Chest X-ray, PA view. Patient: 51 years old, sex M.
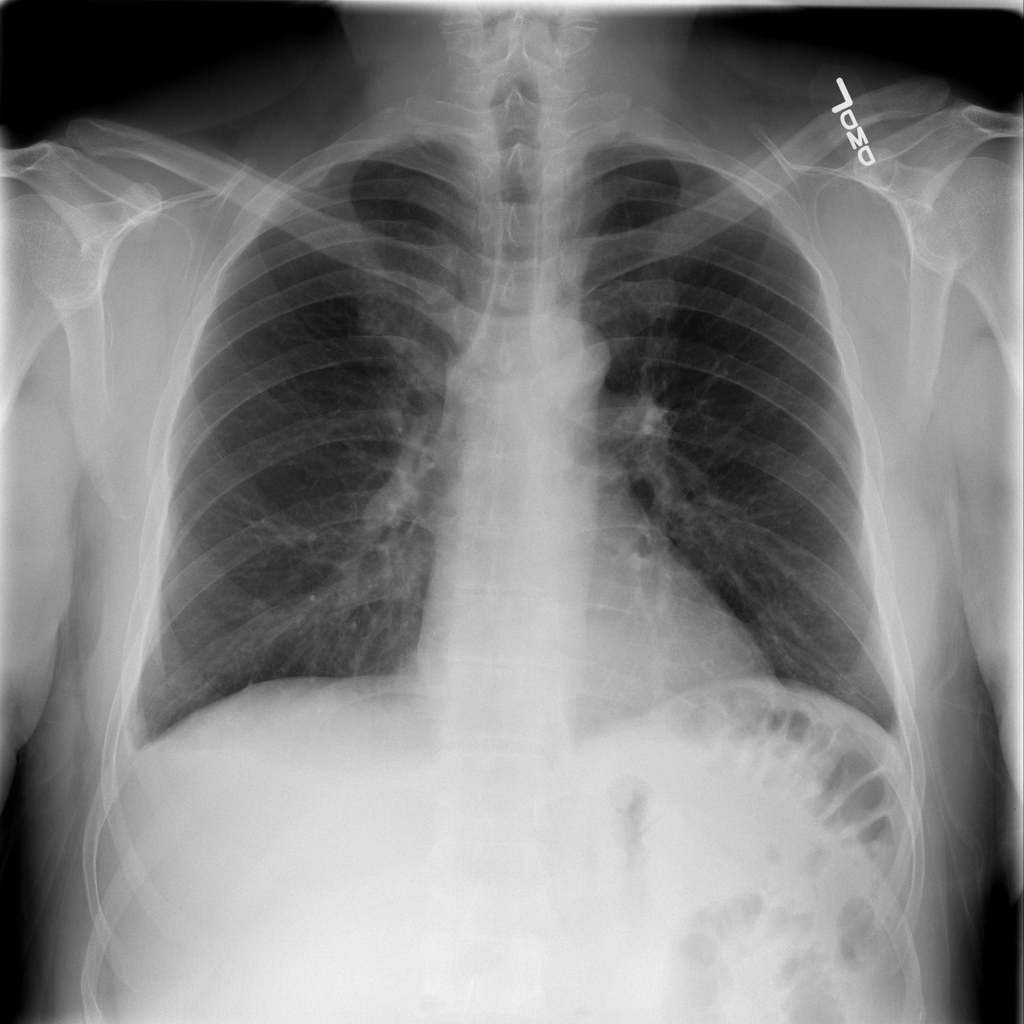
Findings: Pleural_Thickening